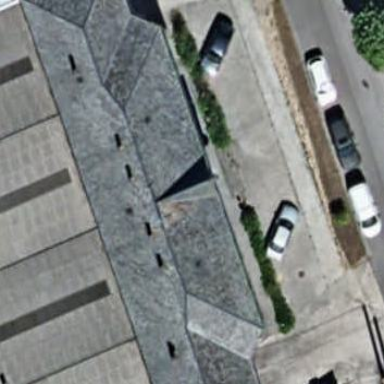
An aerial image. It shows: Warehouse.